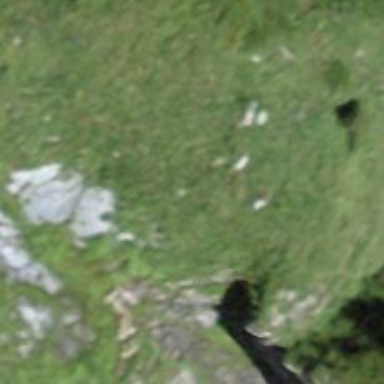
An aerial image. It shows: Cliff in nature.